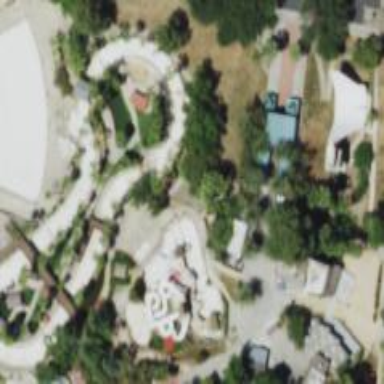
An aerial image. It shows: Water slide attraction.